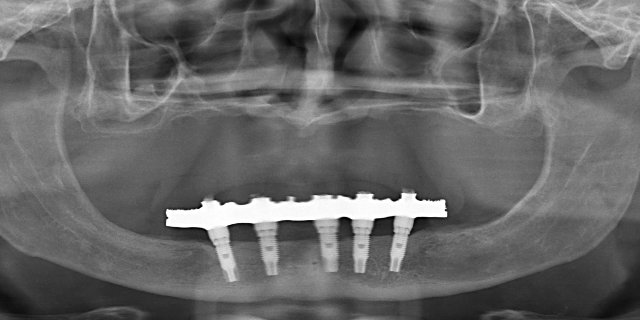
adult